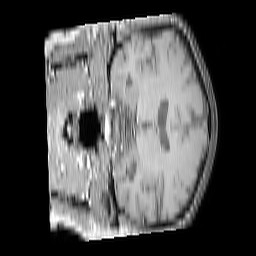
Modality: T1w
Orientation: coronal
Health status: ill
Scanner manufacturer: philips
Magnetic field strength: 3 T
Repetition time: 0.3787 s
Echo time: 0.002909 s